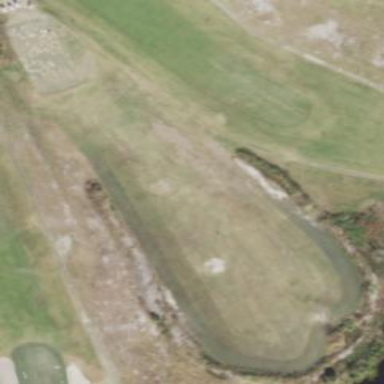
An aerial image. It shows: Area of rough grass used for golf.